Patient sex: F
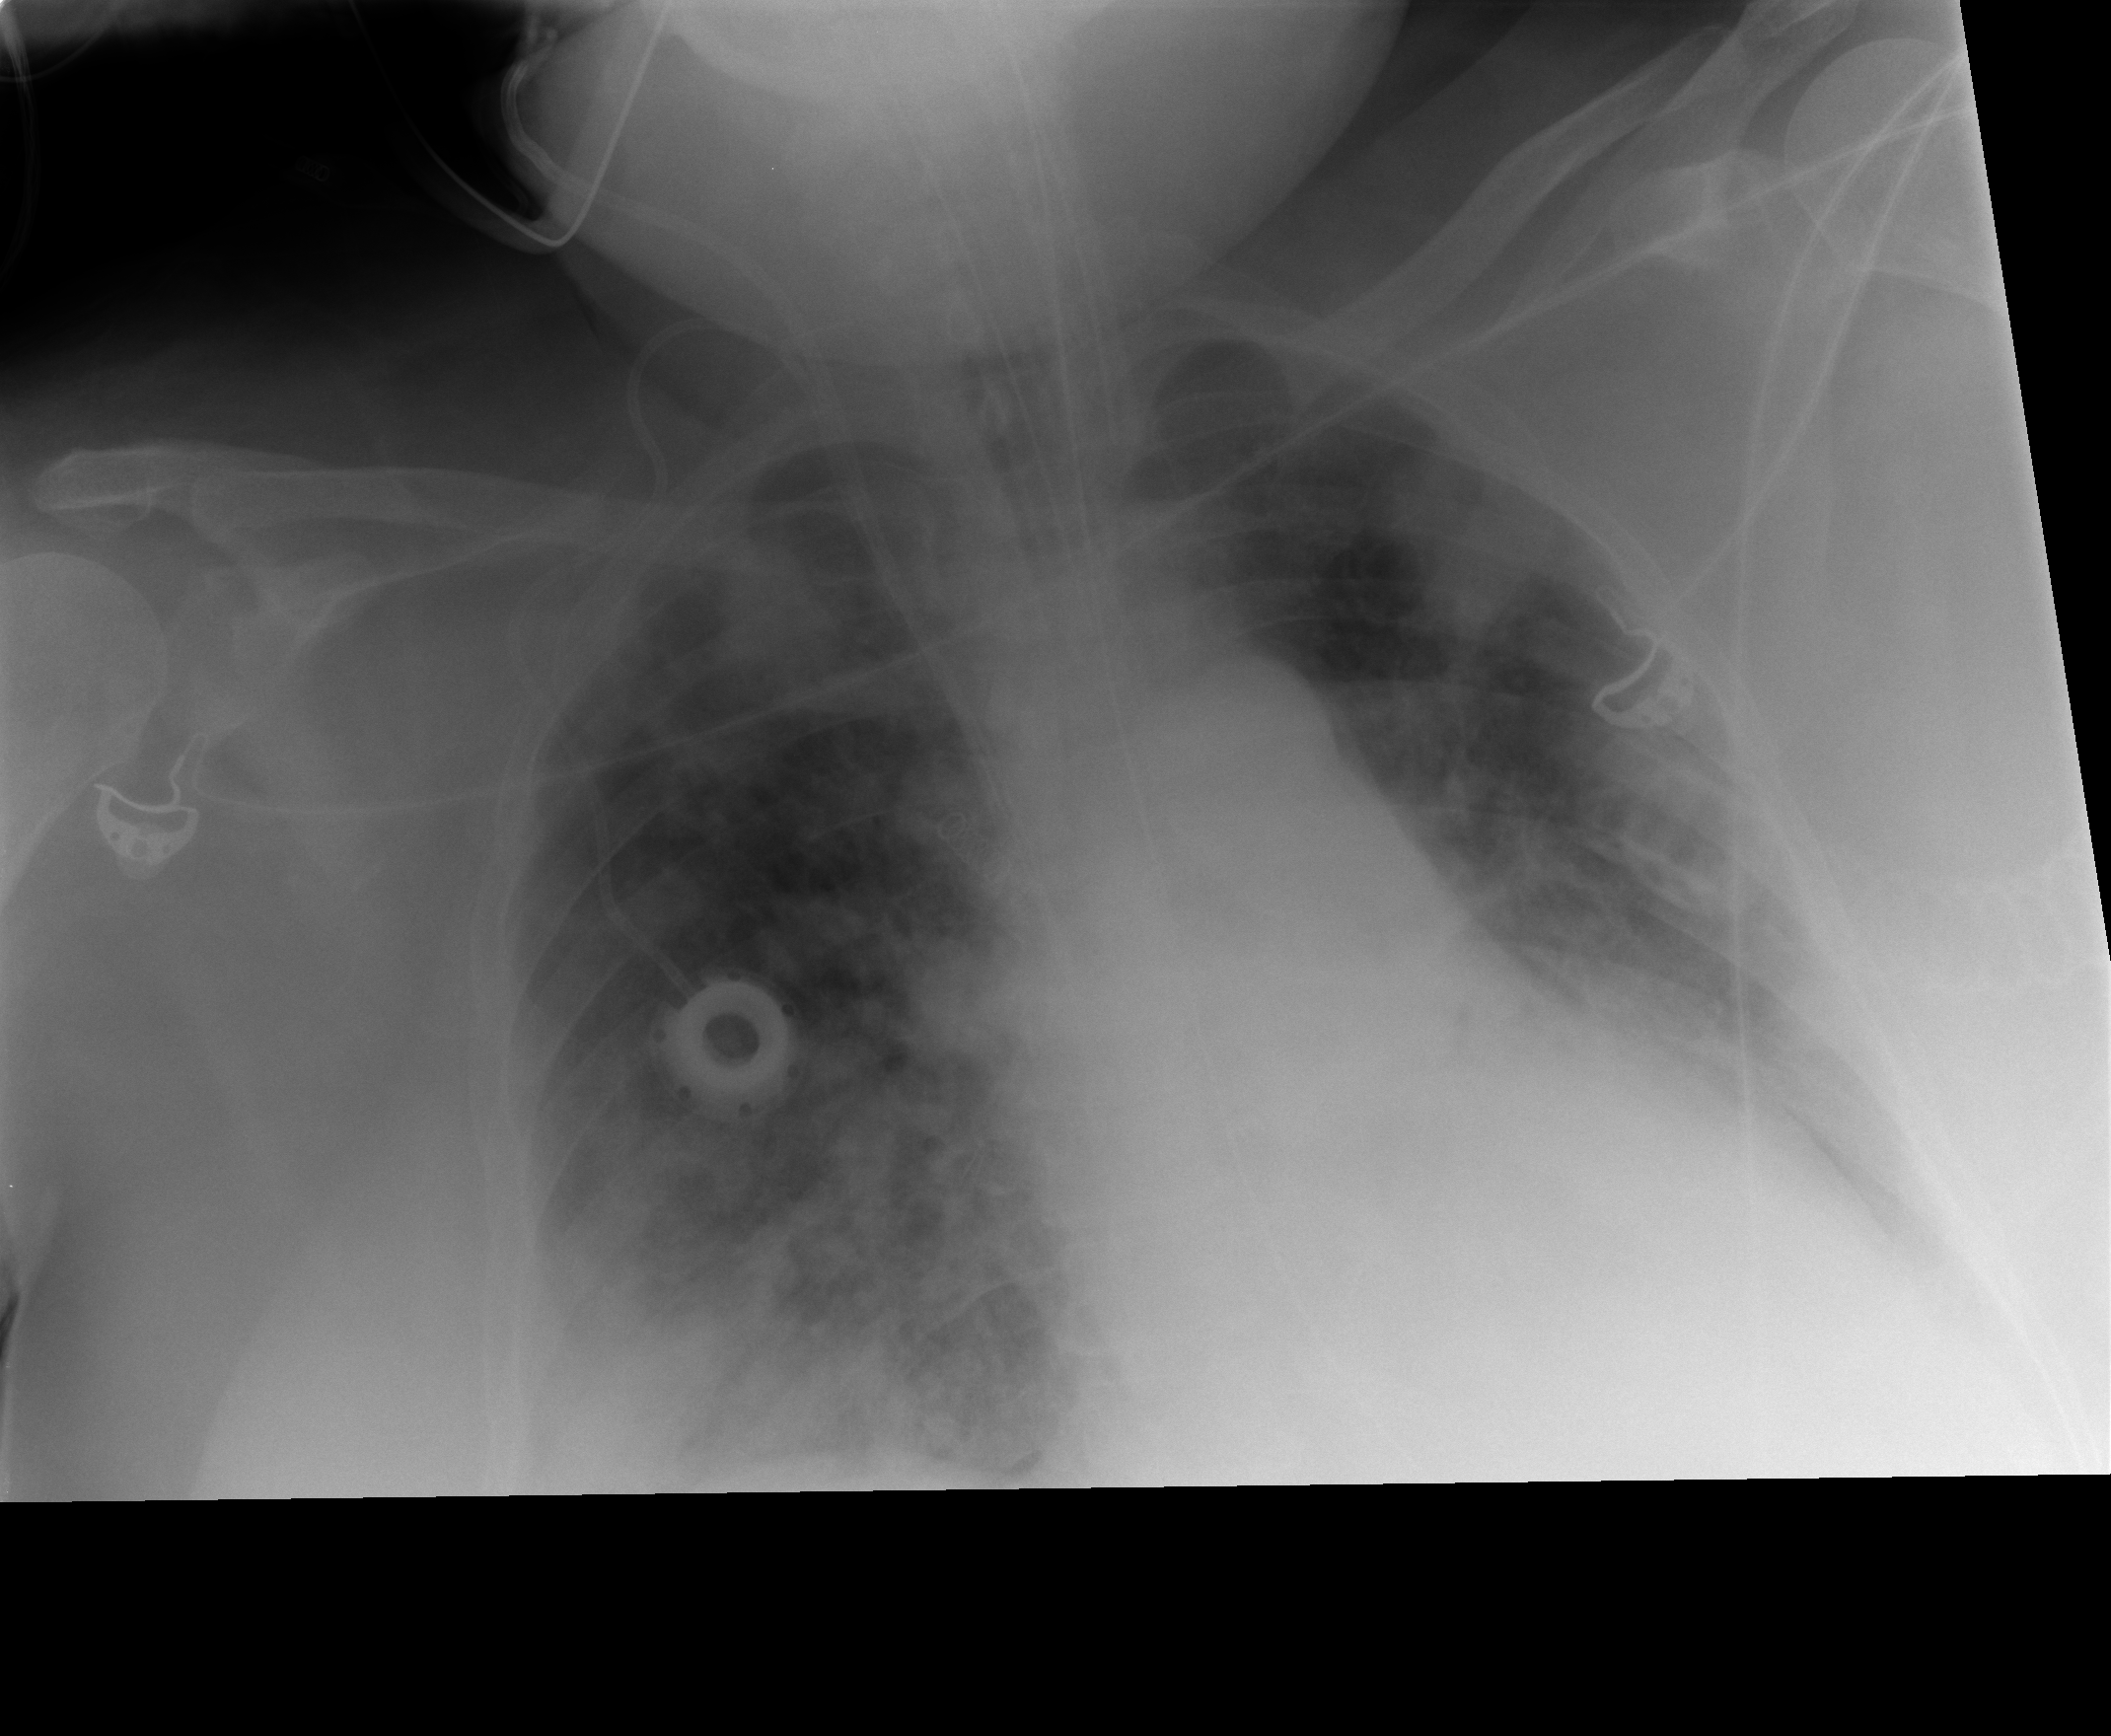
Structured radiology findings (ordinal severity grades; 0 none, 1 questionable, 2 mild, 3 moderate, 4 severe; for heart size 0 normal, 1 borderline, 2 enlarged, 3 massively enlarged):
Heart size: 2
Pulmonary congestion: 0
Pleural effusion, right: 2
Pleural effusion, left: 2
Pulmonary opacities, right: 3
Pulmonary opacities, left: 3
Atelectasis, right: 3
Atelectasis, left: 3